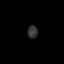
Tissue: lung
Cell type: Epithelial cells
Senescence score: 0.1963
Nuclear area (px): 127
Mean DAPI intensity: 52.323